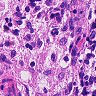
Metastatic tissue present: no